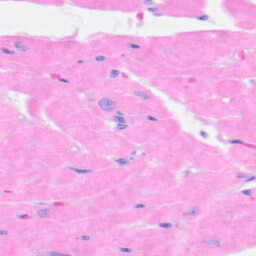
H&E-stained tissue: Heart